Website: walmart
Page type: account-selection
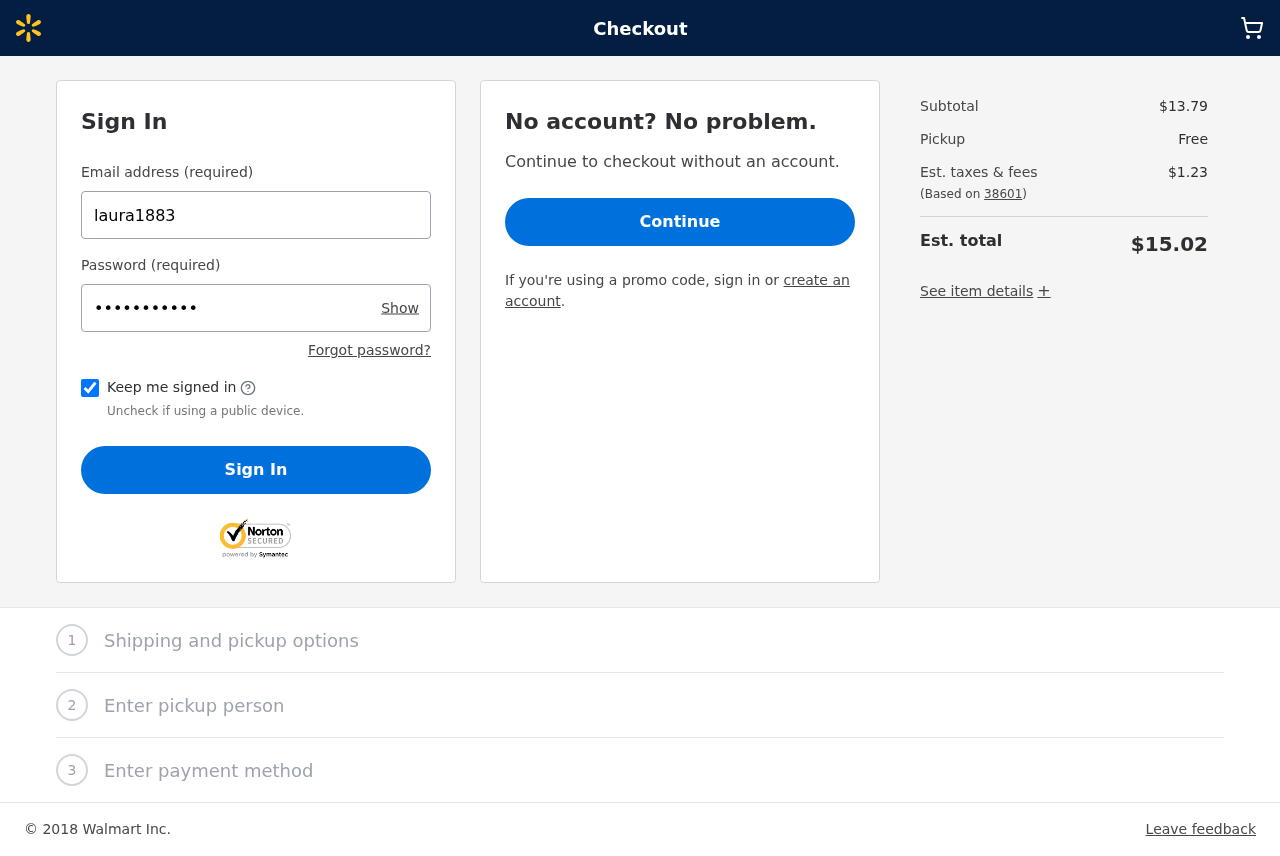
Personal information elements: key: PII_LOGIN_USERNAME
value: laura1883
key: PII_POSTCODE
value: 38601
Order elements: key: ORDER_SUBTOTAL
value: $13.79
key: ORDER_TAX
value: $1.23
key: ORDER_TOTAL
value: $15.02